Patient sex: M
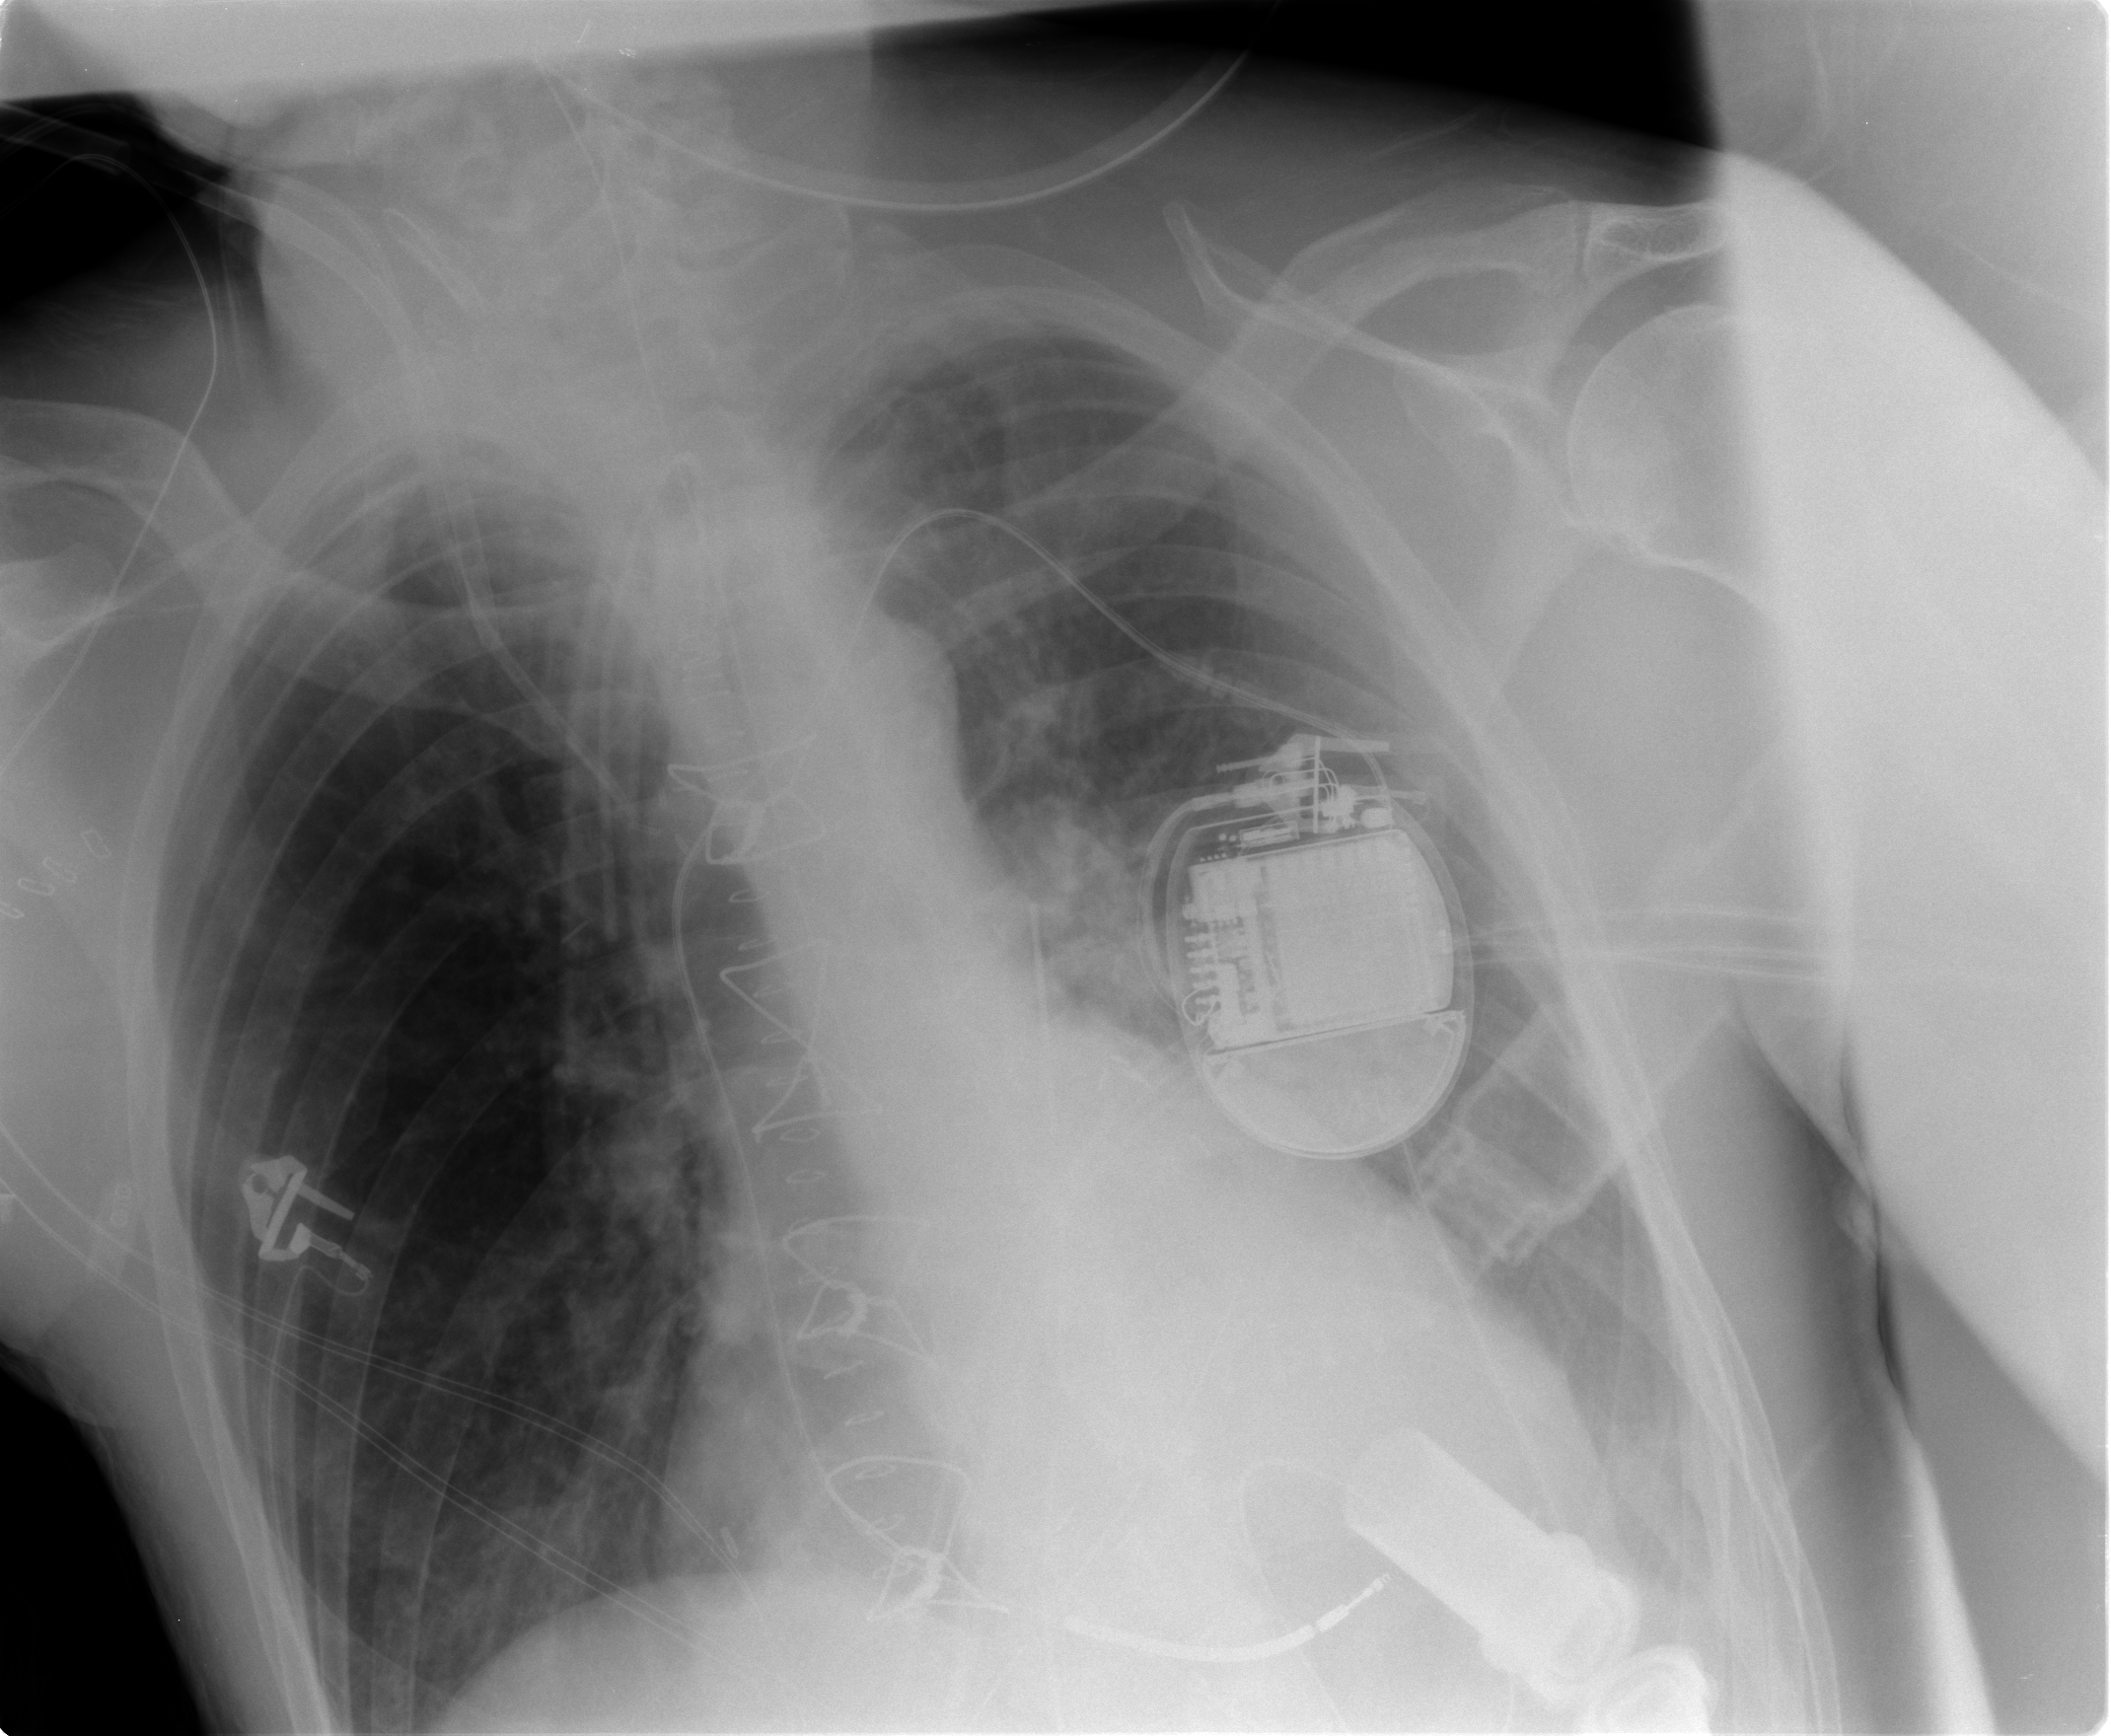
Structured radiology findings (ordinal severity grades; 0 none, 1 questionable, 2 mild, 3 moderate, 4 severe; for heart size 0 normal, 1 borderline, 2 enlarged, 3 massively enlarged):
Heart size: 2
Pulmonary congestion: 2
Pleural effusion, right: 0
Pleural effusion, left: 2
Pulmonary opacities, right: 0
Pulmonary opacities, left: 1
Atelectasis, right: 0
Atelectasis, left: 2